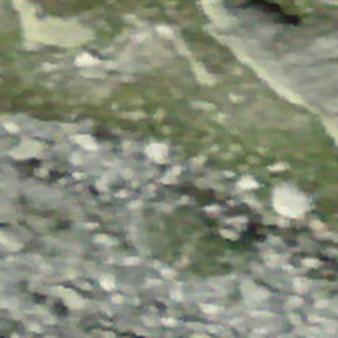
Label: other